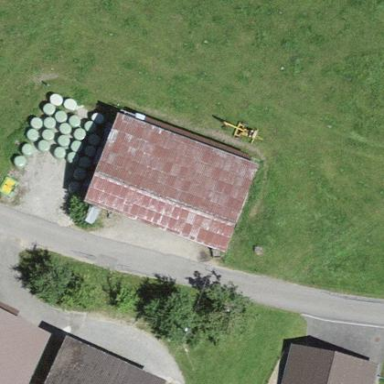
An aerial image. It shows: Shed.